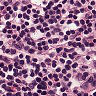
Metastatic tissue present: no